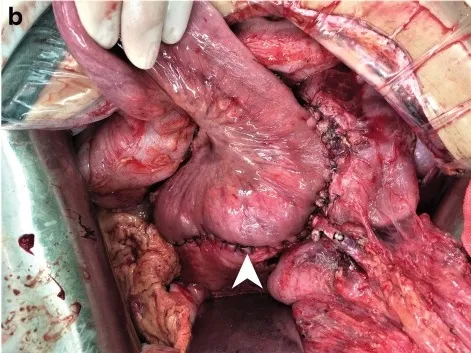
(b) Reconstruction of the single side to side Roux-en-Y pancreaticojejunostomy. ; Roux-en-Y pancreaticojejunostomy.
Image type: medical_photograph (other_medical_photograph)